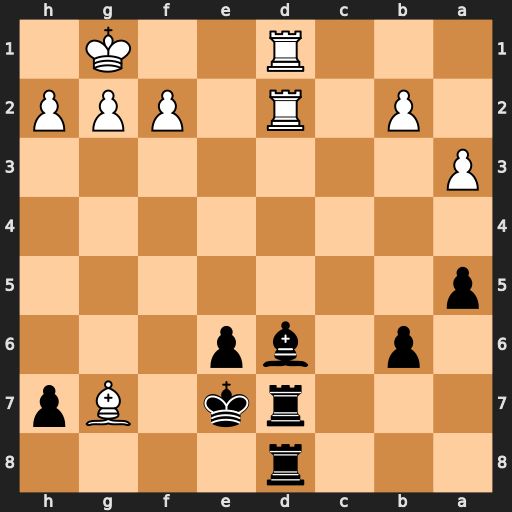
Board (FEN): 3r4/3rk1Bp/1p1bp3/p7/8/P7/1P1R1PPP/3R2K1
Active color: b
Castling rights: -
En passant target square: -
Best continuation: Bxh2+ Kxh2 Rxd2 Rxd2 Rxd2